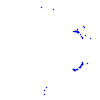
Particle: kaon